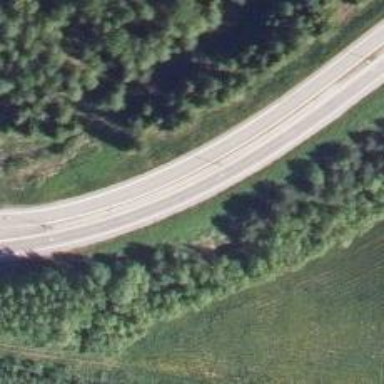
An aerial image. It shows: Asphalt trunk link highway that is part of motorroad.